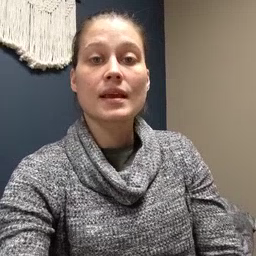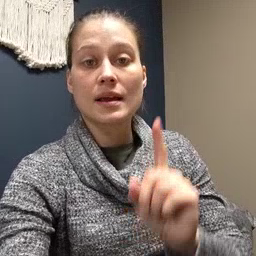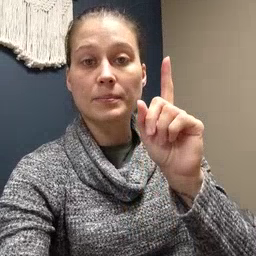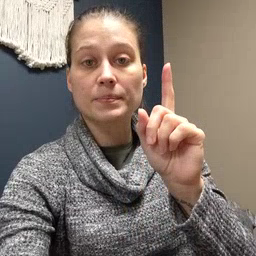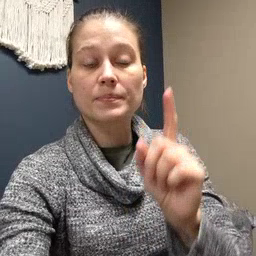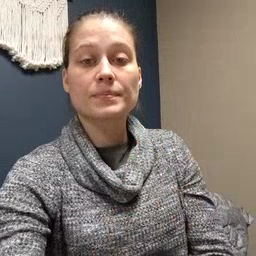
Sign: up